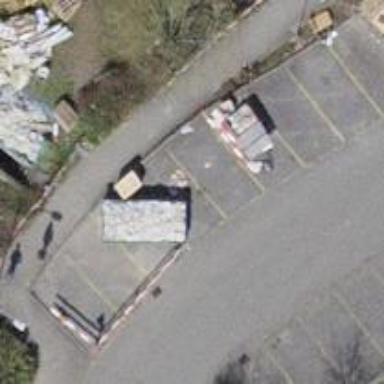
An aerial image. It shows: Parking area with surface.